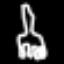
Label: fork